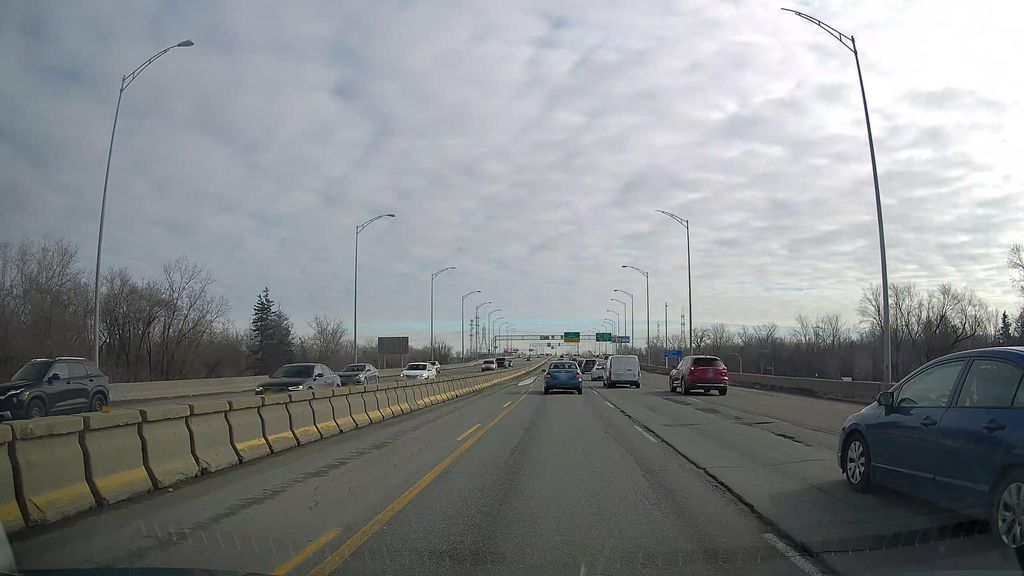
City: montreal